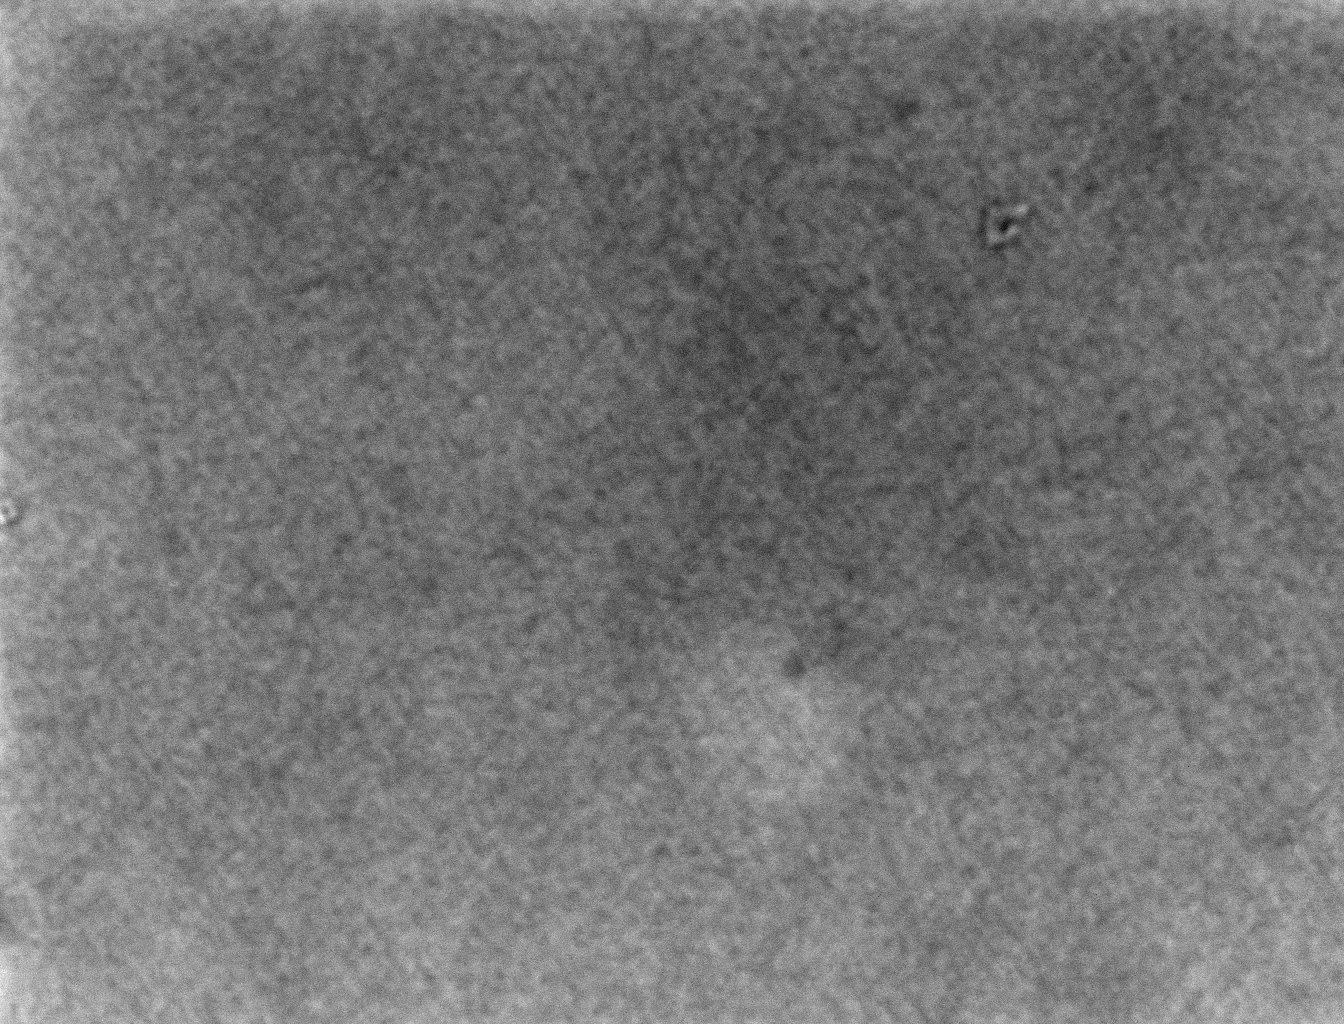
Brightfield microscopy, 60x objective, 3 h incubation